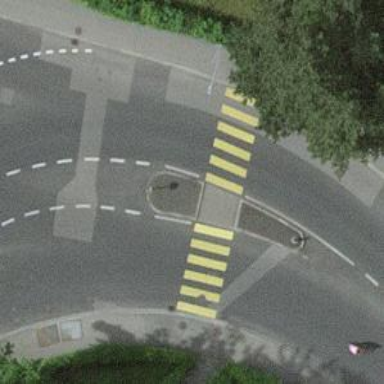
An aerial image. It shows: Kerb barrier.